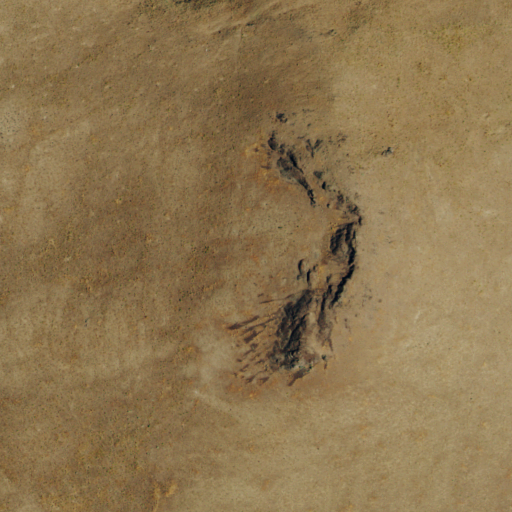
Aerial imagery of mountain in Nevada named Burner Hills containing grassland and shrub